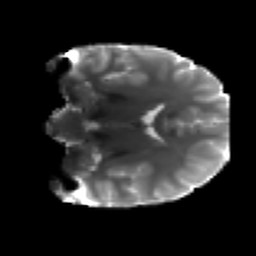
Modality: T2w
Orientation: coronal
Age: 19
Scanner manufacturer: siemens
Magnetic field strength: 3 T
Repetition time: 4.52 s
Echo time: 0.084 s